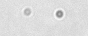
Label: camera_spot